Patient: sex F, age 73
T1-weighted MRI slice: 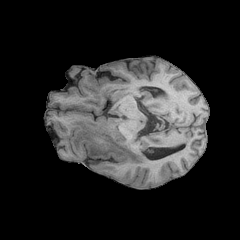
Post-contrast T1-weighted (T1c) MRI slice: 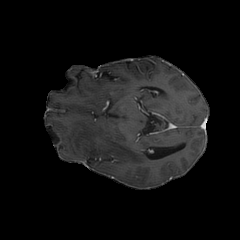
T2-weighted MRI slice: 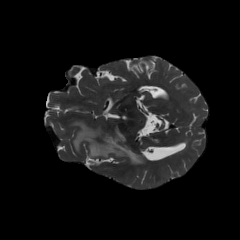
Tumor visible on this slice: yes
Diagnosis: Glioblastoma, IDH-wildtype
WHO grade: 4